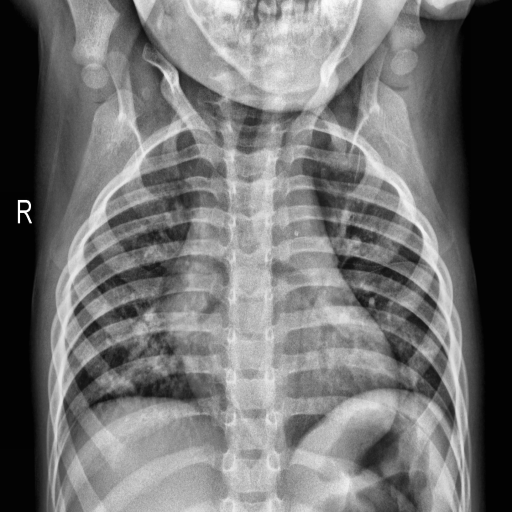
Finding: NORMAL